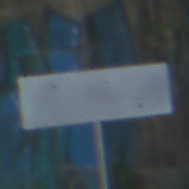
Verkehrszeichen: RichtungstafelnInKurvenGrossLinks
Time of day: Midday
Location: Outdoor (Urban)
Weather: Clear
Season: NotSpecified
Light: Natural